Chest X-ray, PA view. Patient: 48 years old, sex M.
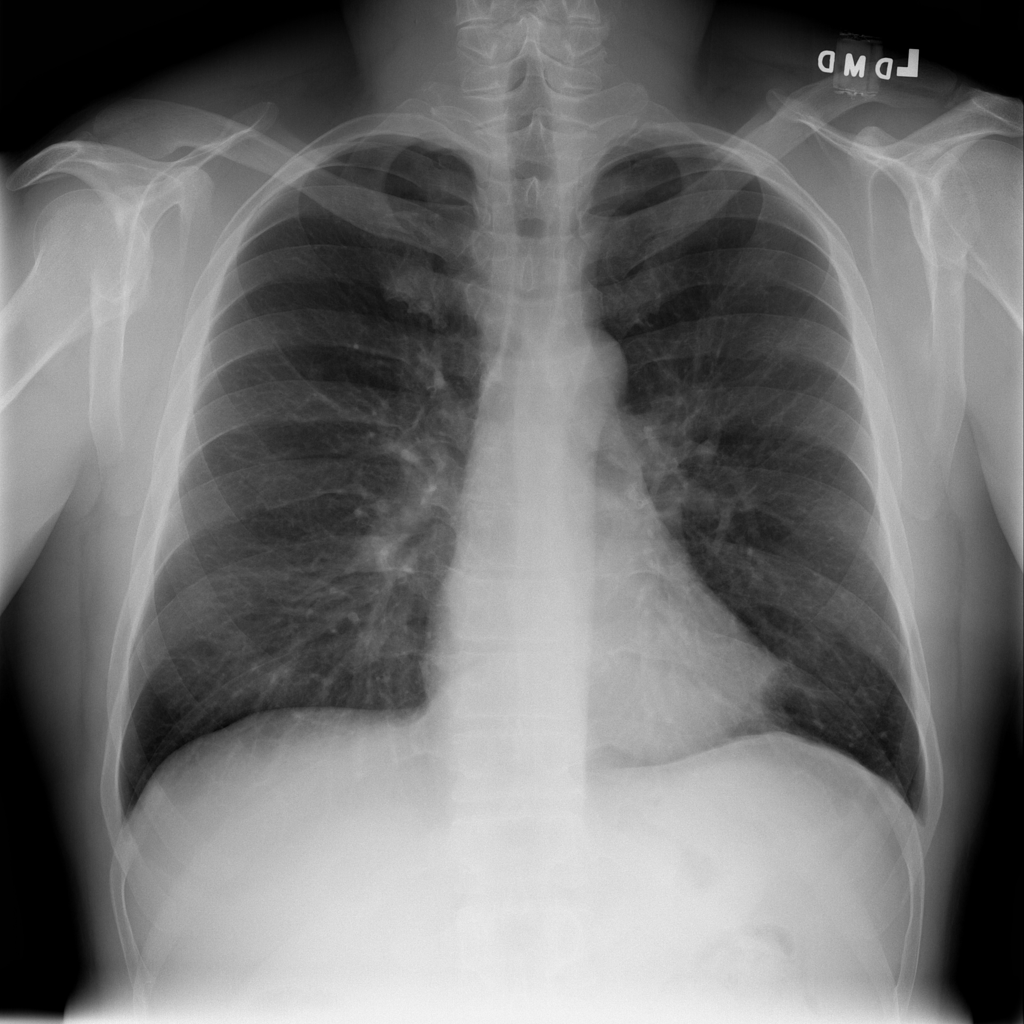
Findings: No Finding